Question: How can I make the particular record editable and after changing the fields update to that particular record. I have never used JavaScript so I am facing a lot of perplexion between the javascript, Struts 2 and hibernate. Following are the required material to help me out.
I want to:
1. Make the particular record editable.
2. Update that record
organizationTable.jsp
'''
<display:table id="record" name="listOfOrganization" requestURI="/organization" pagesize="10">
<display:caption>Organization Records</display:caption>
<display:column property="id" />
<display:column property="name" />
<display:column property="ceo" />
<display:column property="address" />
<display:column property="establishedDate" />
<display:column property="category" />
<display:column property="url" />
<display:column property="phoneNumbers" />
<display:column property="fax" />
<display:column property="status" />
<display:column media="html">
<form action="">
<input type="submit" value="Update" />
</form>
</display:column>
</display:table>
'''
Organization class
'''
@Entity
@Table(name="ORGANIZATION")
public class Organization {
@Id @Column(name="UID")
private String id;
@Column(name="NAME")
private String name;
@Column(name="CEO")
private String ceo;
@Column(name="ADDRESS")
private String address;
@Column(name="ESTABLISHED_DATE")
private String establishedDate;
@Column(name="CATEGORY")
private String category;
@Column(name="URL")
private String url;
@Column(name="PHONE_NUMBERS")
private String phoneNumbers;
@Column(name="FAX")
private String fax;
@Column(name="STATUS")
private String status;
// setters & getters
}
'''
Snapshot

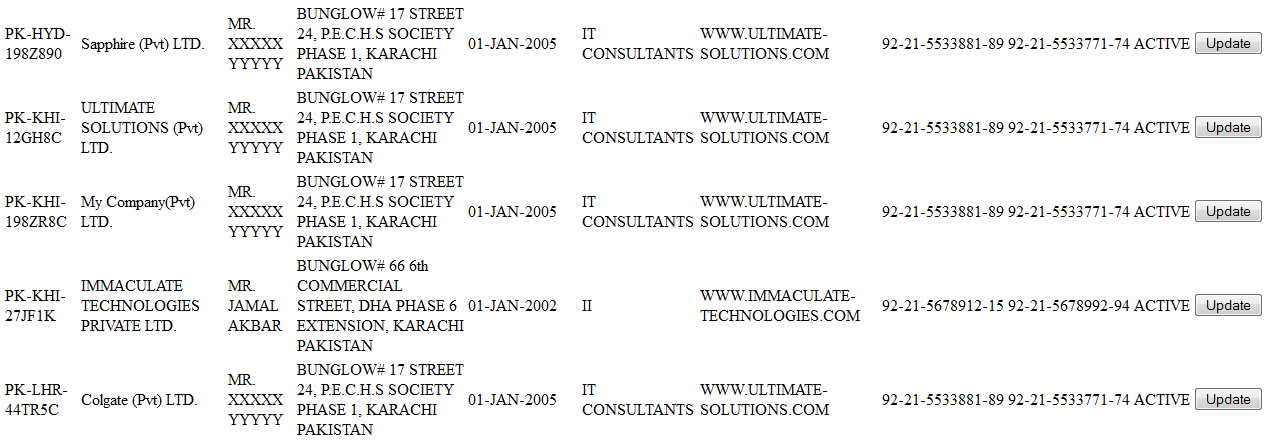
Answer: <URL> is quite old now, latest version is from 2008;
If you can (eg. if you are NOT adding functionalities to an existing, huge legacy project, but instead you are at the beginning and/or starting a new project right now), I suggest you to invest some time and study <URL> today.
Your specific case with examples and full code is available <URL>, under
1. Row Editing (new) Basic Example
2. Row Editing (new) Custom Edit
Note that, since you are using Struts2, and you don't know Javascript, you mihgt be interested in an easier approach, using the <URL>.
Take a look at <URL> to do it.